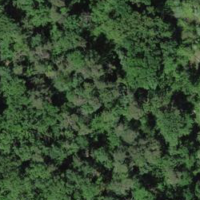
EUNIS habitat code: 41
Species observed at this site:
Ischnura elegans
Halictus scabiosae
Misumena vatia